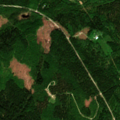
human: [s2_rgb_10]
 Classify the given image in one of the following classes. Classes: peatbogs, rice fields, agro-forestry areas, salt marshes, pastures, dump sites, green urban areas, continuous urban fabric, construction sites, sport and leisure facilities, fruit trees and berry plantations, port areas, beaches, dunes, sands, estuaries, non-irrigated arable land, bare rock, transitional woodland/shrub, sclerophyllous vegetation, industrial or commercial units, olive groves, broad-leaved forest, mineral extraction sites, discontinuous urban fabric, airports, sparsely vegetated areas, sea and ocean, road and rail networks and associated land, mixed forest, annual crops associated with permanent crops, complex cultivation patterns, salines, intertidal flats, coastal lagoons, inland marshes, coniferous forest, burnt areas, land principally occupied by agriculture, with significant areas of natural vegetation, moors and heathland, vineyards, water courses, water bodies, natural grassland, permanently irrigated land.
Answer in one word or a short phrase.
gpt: broad-leaved forest, mixed forest, transitional woodland/shrub